Question: Absolute Swift beginner here.
I have been trying to get a simple set of png's to animate.
Here is what I have:

Any help would be much appreciated.
Thanks
'''
#import <UIKit/UIKit.h>
class ViewController: UIViewController {
@IBOutlet var myImageView : UIImageView
@IBOutlet var animationBtn : UIButton
var imageList = UIImage[]()
@IBAction func animationBtnClicked(sender : AnyObject) {
startAnimation()
}
override func viewDidLoad() {
super.viewDidLoad()
// Do any additional setup after loading the view, typically from a nib.
for i in 1...13
{
let imageName = "\(i)"
imageList += UIImage(named: imageName)
}
}
override func didReceiveMemoryWarning() {
super.didReceiveMemoryWarning()
// Dispose of any resources that can be recreated.
}
func startAnimation() -> Void
{
if !myImageView.isAnimating()
{
myImageView.animationImages = imageList
myImageView.startAnimating()
animationBtn.setTitle("Stop Animation", forState: UIControlState.Normal)
} else
{
myImageView.stopAnimating()
myImageView.image = UIImage(named:"bomb.jpg")
animationBtn.setTitle("Start Animation", forState: UIControlState.Normal)
}
}
'''
}
Here is the adjusted code if it helps anyone.
Cheers
import UIKit
class ViewController: UIViewController {
'''
@IBOutlet var myImageView: UIImageView!
@IBOutlet var animationBtn: UIButton!
var imageList = [UIImage]()
@IBAction func animationBtnClicked(sender: AnyObject) {
startAnimation()
}
override func viewDidLoad() {
super.viewDidLoad()
// Do any additional setup after loading the view, typically from a nib.
for i in 1...99
{
let imageName = "\(i)"
imageList.append(UIImage(named: imageName)!)
}
}
override func didReceiveMemoryWarning() {
super.didReceiveMemoryWarning()
// Dispose of any resources that can be recreated.
}
func startAnimation() -> Void
{
myImageView.animationImages = imageList
myImageView.startAnimating()
}
'''
}
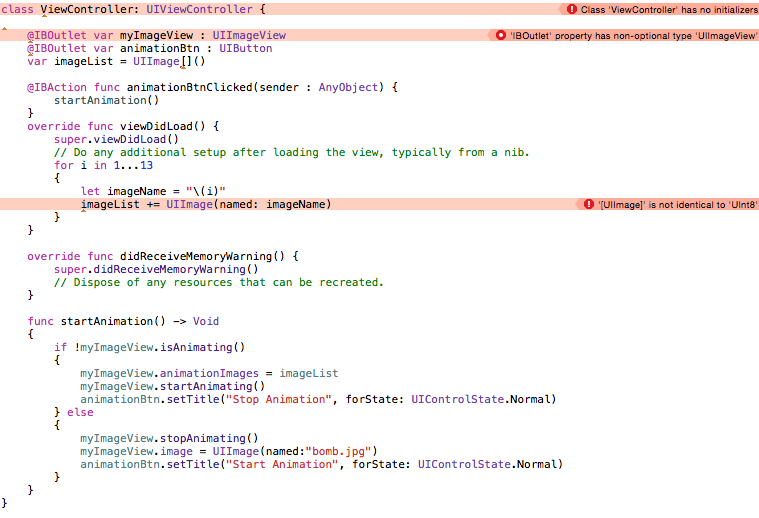
Answer: Those errors messages shows the exact issue.
### Issue 1
For fixing 'has no initializers', you need implement at-least one init function in your class.
### Issue 2
For fixing 'IBOutlet has non-optional', you need to change your 'IBOutlet' variables to optionals.
'''
@IBOutlet var myImageView : UIImageView!
@IBOutlet var animationBtn : UIButton!
'''
### Issue 3
For fixing that '[UIImage] is not identical to UInt8'. The '+=' can't be used to append a single 'UIImage' to '[UIImage]'
You need to change:
'''
imageList += UIImage(named: imageName)
'''
to
'''
imageList.append(UIImage(named: imageName))
'''